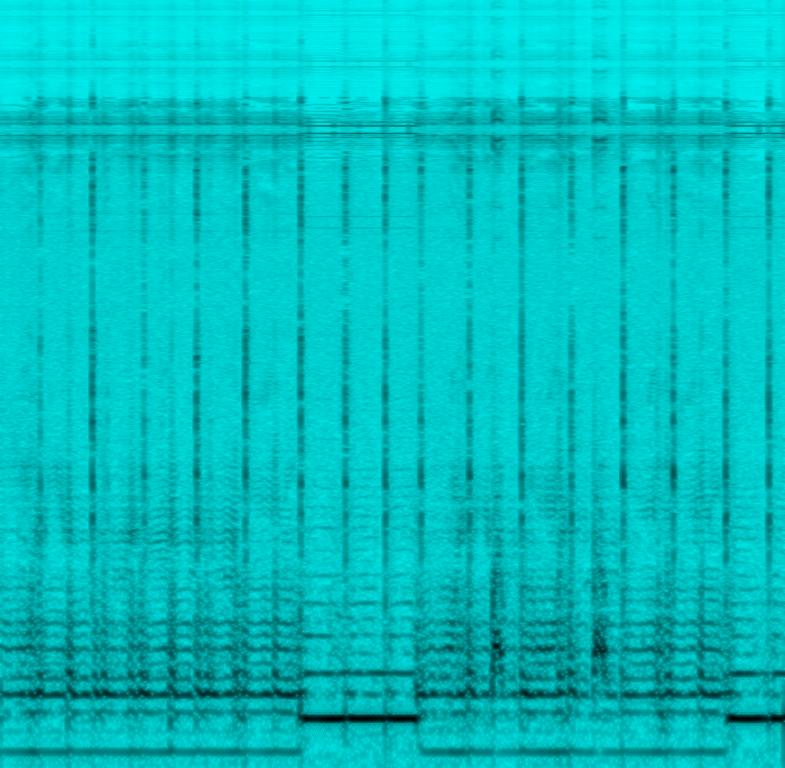
The song is an instrumental. The tempo is medium with an aborigine playing a didgeridoo and a tapping rhythm in a percussive manner. The audio quality is bad with ambient crowd talking sounds. The music is traditional and deeply meditative in nature.